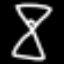
Label: hourglass